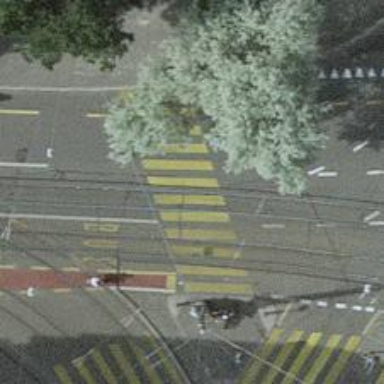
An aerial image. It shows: Crossing with traffic signals.